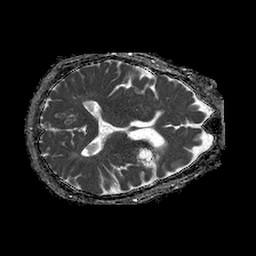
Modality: ADC
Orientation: axial
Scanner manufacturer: philips
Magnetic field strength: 1.5 T
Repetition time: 4.6 s
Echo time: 0.08517 s